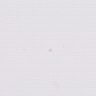
Metastatic tissue present: no